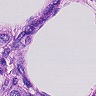
Metastatic tissue present: yes